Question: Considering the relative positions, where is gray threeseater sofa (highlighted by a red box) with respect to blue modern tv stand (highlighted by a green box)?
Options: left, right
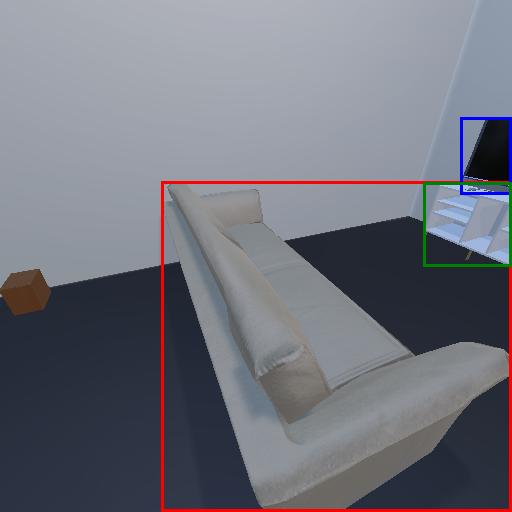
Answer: left